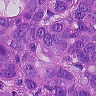
Metastatic tissue present: yes